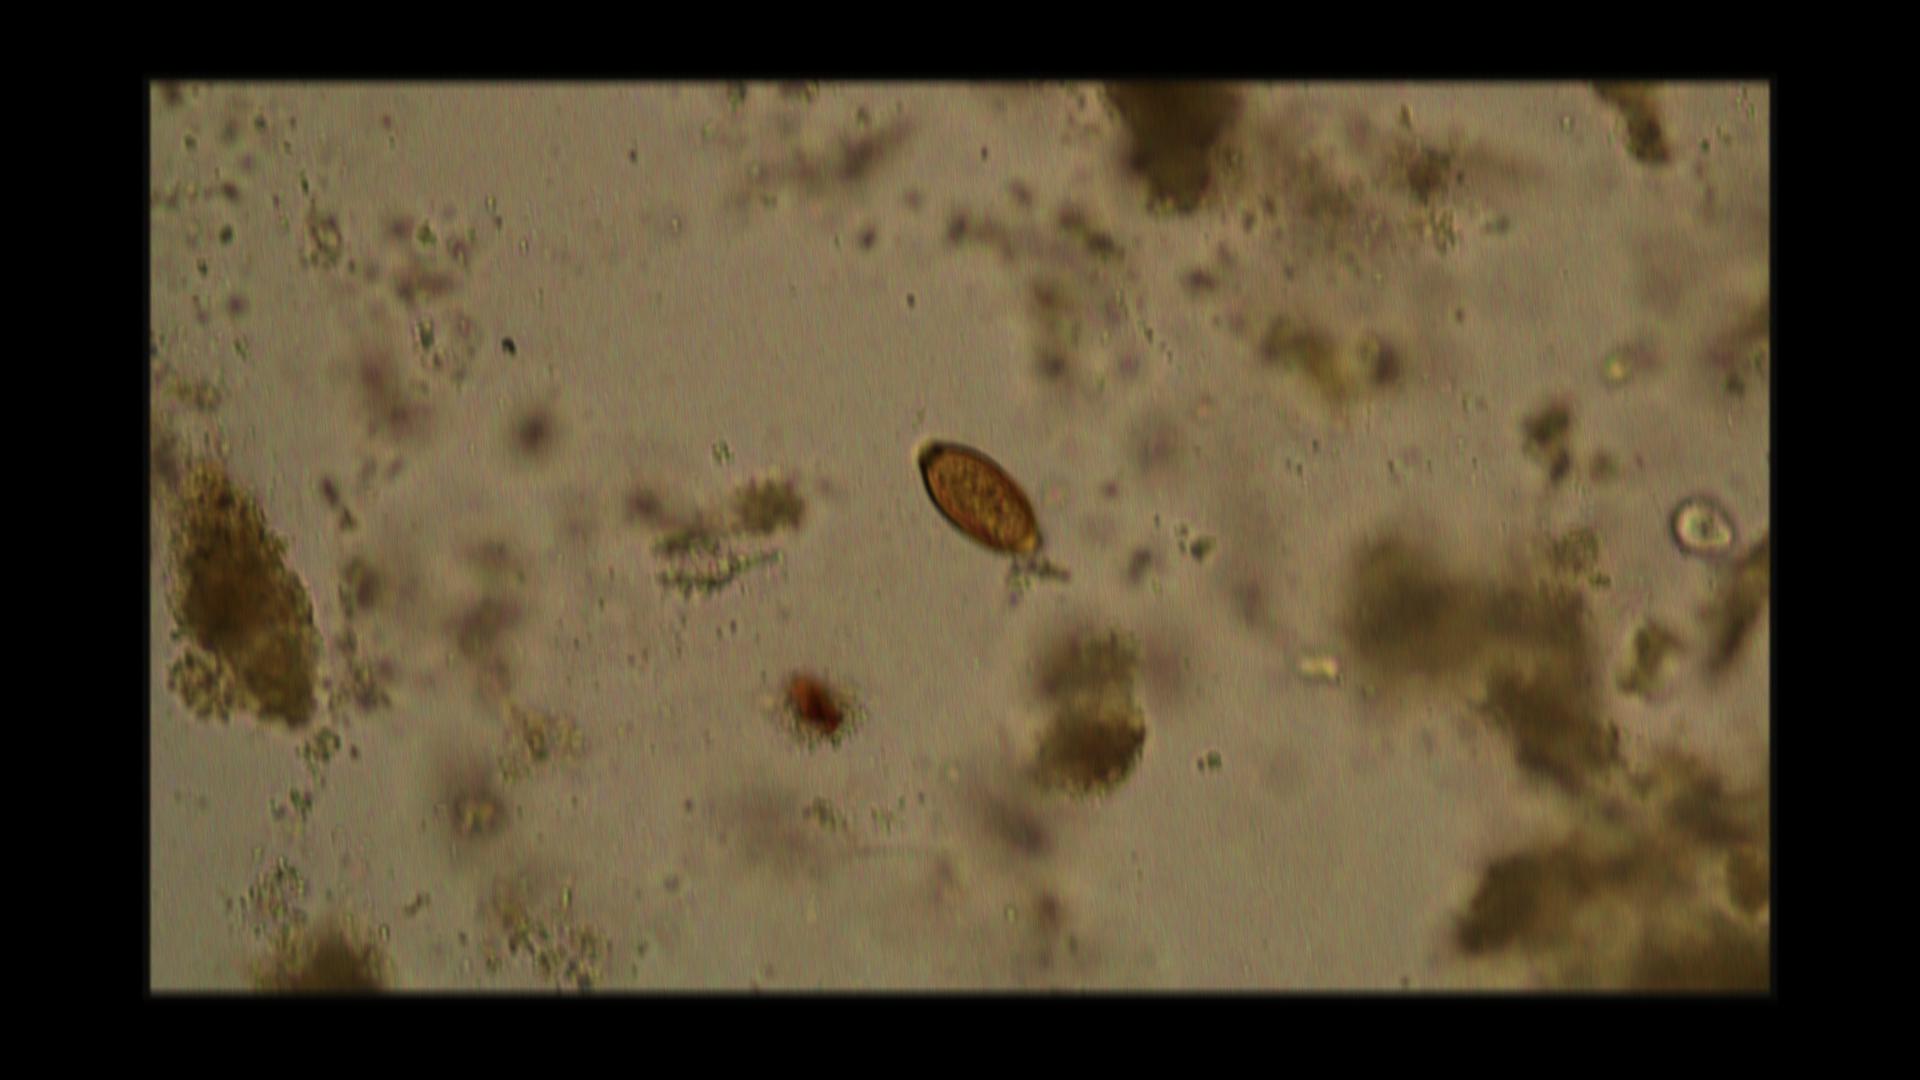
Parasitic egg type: Trichuris trichiura